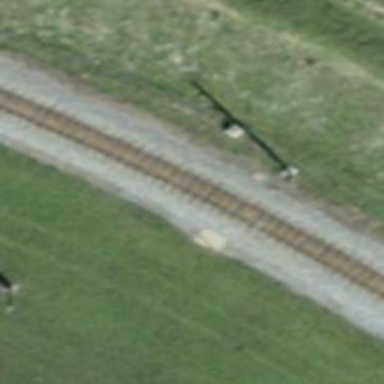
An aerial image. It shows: Narrow-gauge railway with single track. The railway is electrified with contact line.